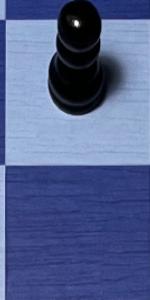
Label: Empty